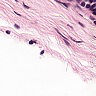
Metastatic tissue present: no